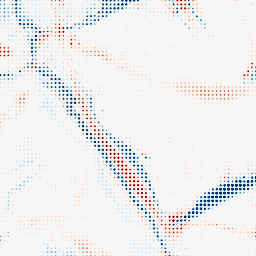
Category: morphological
Decomposition family: morphological_ellipse
Decomposition parameters: operation: average
width: 30
height: 30
Upsampling method: sinc_blackman
Upsampling parameters: scale: 8
kernel_size: 4
Upsampling scale: 8